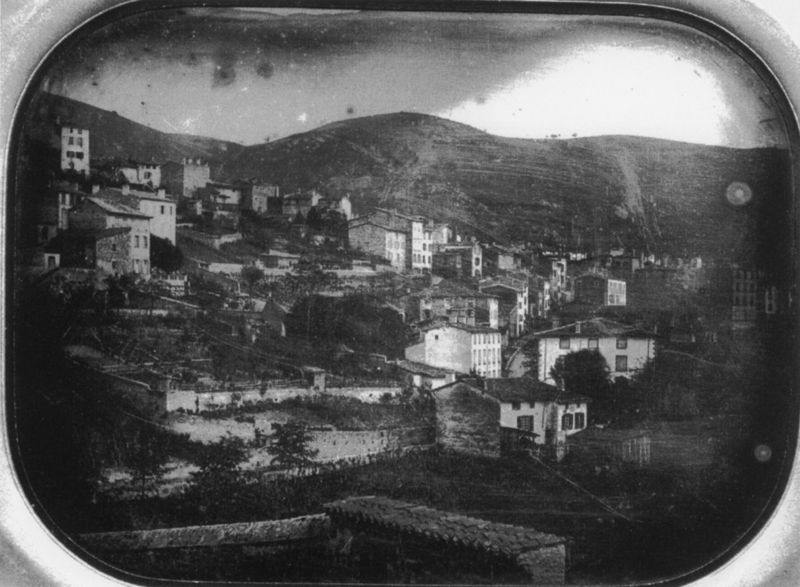
Titel: Vue de Thiers prise du jardin de Jean Pline
Institution: Collection particulière
Schlagwörter: baum, berg, gemälde, hand, himmel, bäume, landschaft, stadt, fenster, straße, weiss, zeichnung, dach, haus, felder, häuser, hügel, kamin, turm, garten, italien, ort, süden, berge, gebirge, hang, dorf, dächer, mauer, zinnen, foto, fotografie, photographie, bergdorf, schwarz-weiss, photo, flecken, mauern, fleckig, gärten, gartenmauer, dachziegeln, kamera, abgerundete ecken